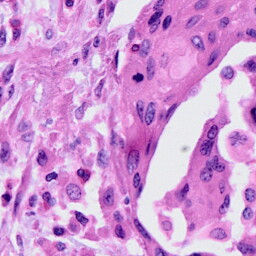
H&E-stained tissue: Cervix